【题型】填空题　【知识点】向量　【难度】easy
如图所示，在一个光滑的水平面上，我们拖动一个物体，如果拖力 \(\vec{f}\) 的方向与物体移动的方向成 \(\theta\) 角，而物体在力 \(\vec{f}\) 的作用下产生的位移为 \(\vec{s}\)，那么力 \(\vec{f}\) 所做的功是 \underline{\quad\quad}。

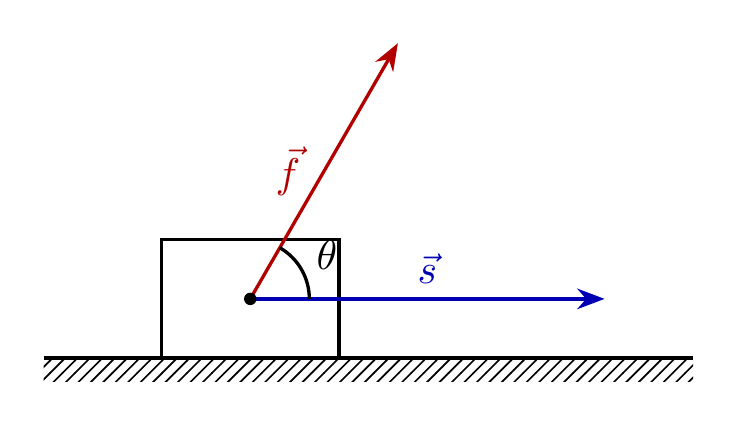
【解答】
【答案】\(\boldsymbol{|\vec{f}||\vec{s}|\cos\theta}\)

\vspace{1em}

【分析】根据力 \(\vec{f}\) 所做的功 \(\omega = \vec{f} \cdot \vec{s}\)，利用平面向量数量积公式计算即可。

\vspace{1em}

【详解】根据力 \(\vec{f}\) 所做的功 \(\omega = \vec{f} \cdot \vec{s} = |\vec{f}||\vec{s}|\cos\theta\)，

故答案为：\(|\vec{f}||\vec{s}|\cos\theta\)。